Question: I want to construct an html table based on the returned results from the database. Assuming I have a table called constraints in my database and a column called riskName and it has these values: Security, Financial, Legal and Technical as shown in the image below. How do i loop through my database and come up with this table. I have tried different approach but no has worked. Here is my code so far:
'''
<?php
error_reporting(0);
$optioner = 12;
$getObs = $db->prepare("SELECT * FROM constraints WHERE constraintsID = ?");
$riski->bindParam(1, $optioner);
$riski->execute();
$result = $riski->fetch(PDO::FETCH_ASSOC);
while($getObs->fetch(PDO::FETCH_ASSOC)){
echo "<tr><td>".($result['riskName'])."<td><tr>";
//...other code
}
?>
</tbody>
<?php };
?>
'''

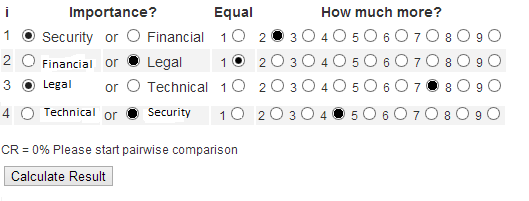
Answer: I'm not sure if this will give you the exact table you're looking for, but it should at least put you on the right lines. Also, you weren't keeping your variables the same and notice how '$result' is set in the while loop
'''
$optioner = 12;
$riski = $db->prepare("SELECT * FROM constraints WHERE constraintsID = ?");
$riski->bindParam(1, $optioner);
$riski->execute();
?>
<form>
<table>
<tr> <th>i</th> <th>Importance</th> <th>How Much More?</th> <tr>
<?php
while($result = $riski->fetch(PDO::FETCH_ASSOC)){
echo '<tr>';
echo '<td>'. $result['riskName']).'<td>';
echo '<td>';
for ($i=1;$i<10;$i++){
//radio buttons go here
}
echo'<tr>';
//...other code
}
?>
'''
Sorry I couldn't help more.
Hope this works for you.